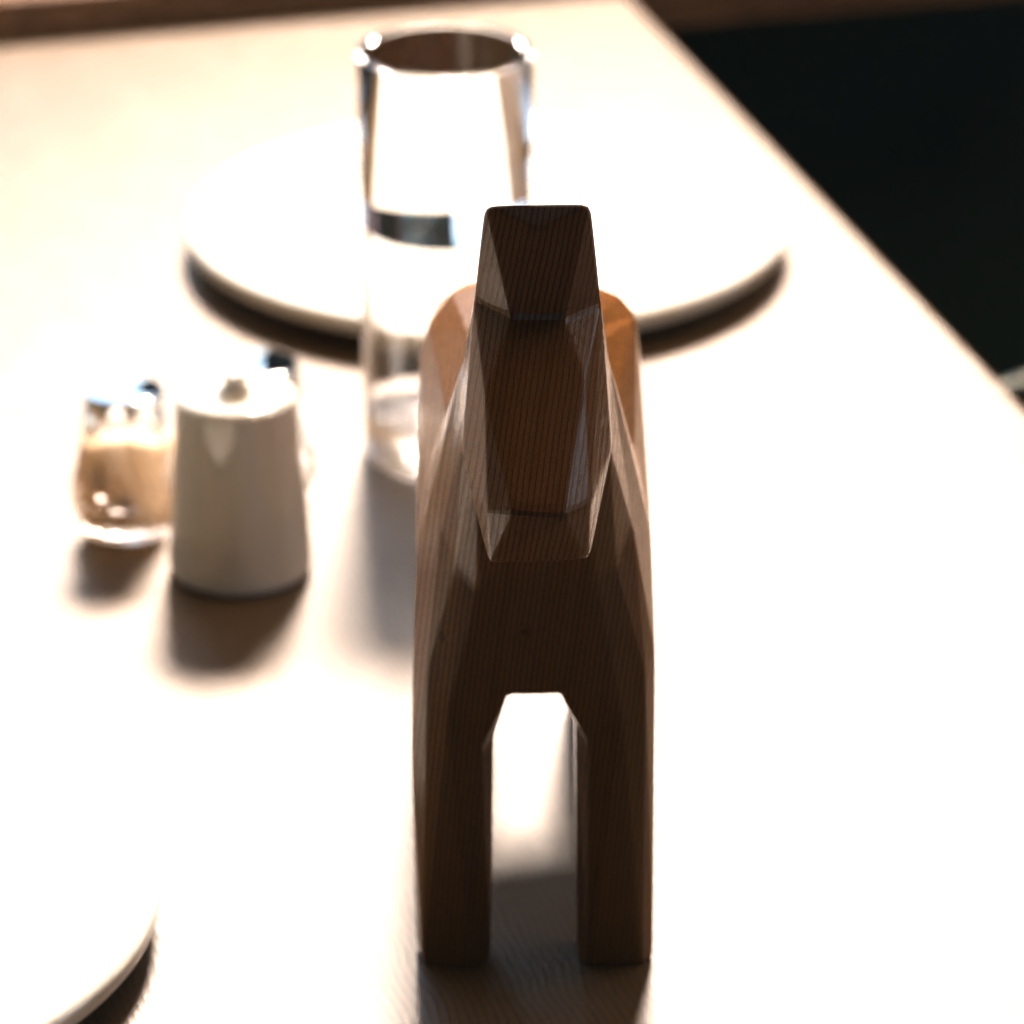
A high quality rendering of a dalahest_oak dalecarlian horse figurine made of varnished dark oak standing on a wooden table in an a sports hall with natural soft daylight from windows,medium shot from the front top, 150 mm, f 11, bokeh